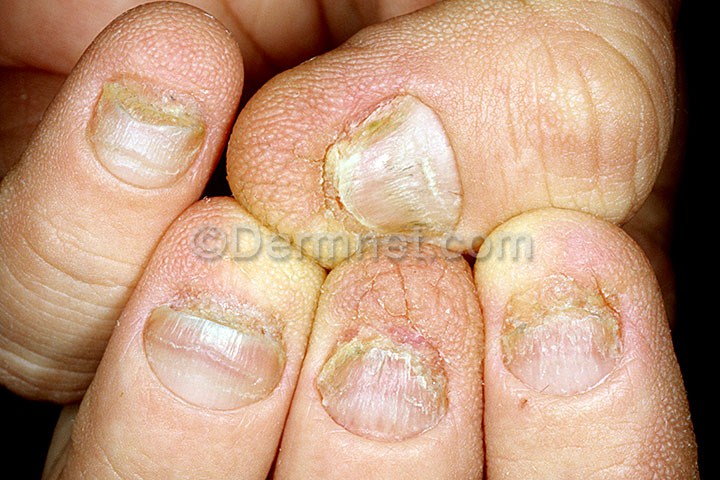
Disease: Nail Fungus and other Nail Disease